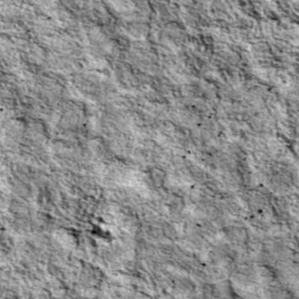
Label: non_frost